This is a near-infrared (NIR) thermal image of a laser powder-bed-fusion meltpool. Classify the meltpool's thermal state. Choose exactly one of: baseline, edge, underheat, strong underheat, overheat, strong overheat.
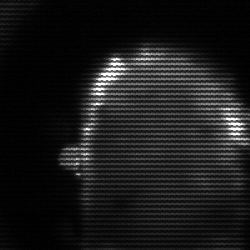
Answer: baseline